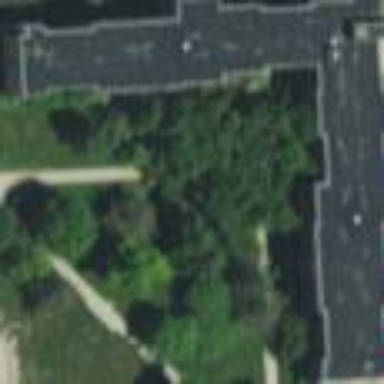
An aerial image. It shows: Dormitory building.